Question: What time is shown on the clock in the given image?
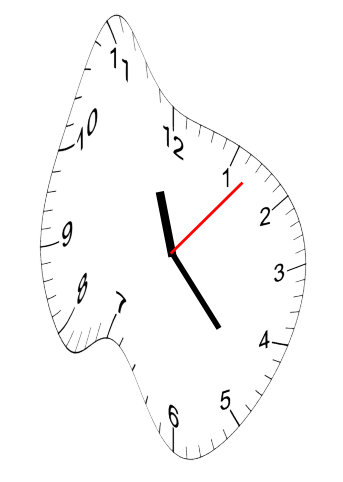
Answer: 11:23:07